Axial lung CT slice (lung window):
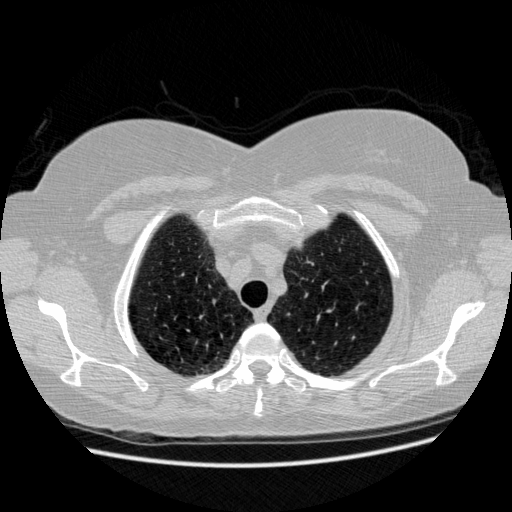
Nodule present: no